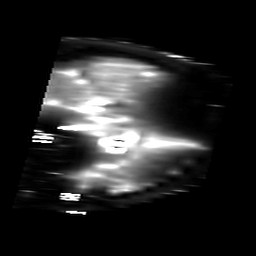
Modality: T2starmap
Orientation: sagittal
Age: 35
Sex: female
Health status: ill